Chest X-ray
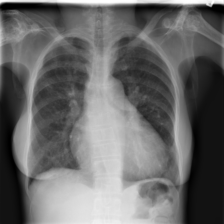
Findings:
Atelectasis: negative
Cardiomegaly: positive
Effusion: negative
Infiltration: negative
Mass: negative
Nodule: negative
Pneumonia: negative
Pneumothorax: negative
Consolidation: negative
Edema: negative
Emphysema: negative
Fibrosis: negative
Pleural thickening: negative
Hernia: negative